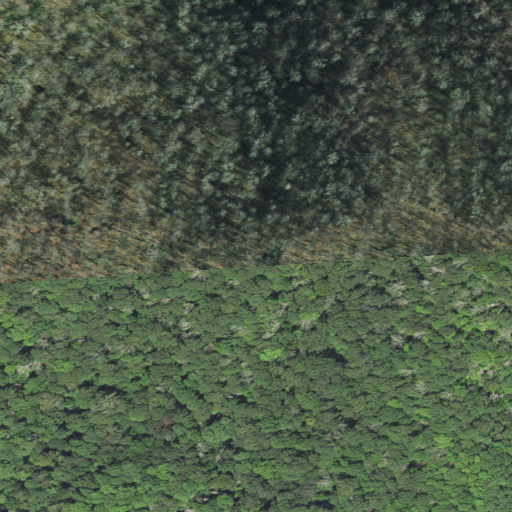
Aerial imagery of gap in Tennessee named Starkey Gap containing deciduous forest, mixed forest, and shrub